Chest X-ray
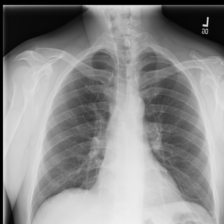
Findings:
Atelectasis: positive
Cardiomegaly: negative
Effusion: negative
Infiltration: positive
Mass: negative
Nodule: negative
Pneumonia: negative
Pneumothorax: negative
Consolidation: negative
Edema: negative
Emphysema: negative
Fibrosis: negative
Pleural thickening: negative
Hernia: negative